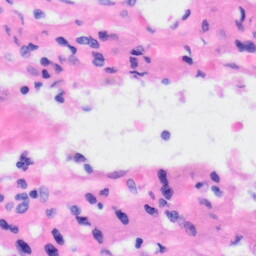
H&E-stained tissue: Liver